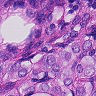
Metastatic tissue present: yes